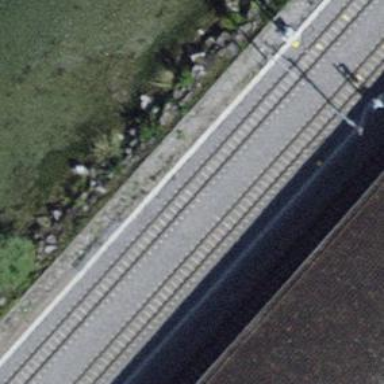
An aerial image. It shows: Narrow-gauge railway track with one electrified contact line.